Brain MRI, t2w sequence, axial 2D slice.
Patient: age 39, sex M, weight 95 kg, height 1.95 m
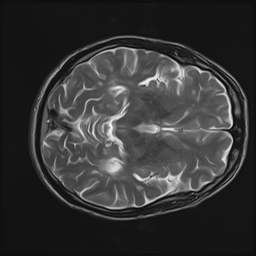